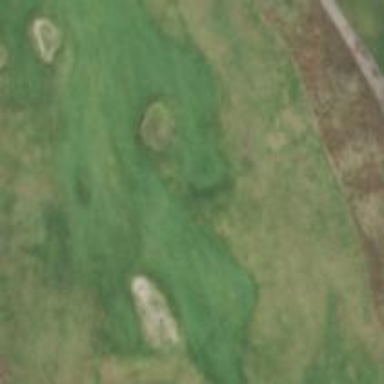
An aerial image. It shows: Well-maintained grassy area designated as golf fairway for the sport of golf. The grass is neatly mown.